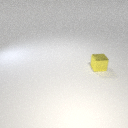
small yellow metal cube